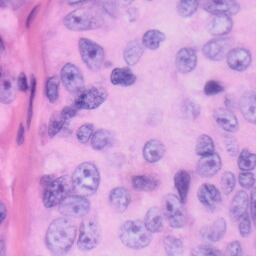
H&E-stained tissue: Skin